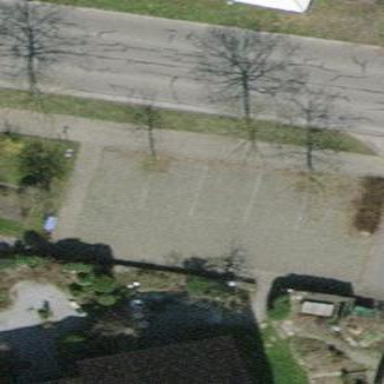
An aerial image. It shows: Parking area with grass paver surface.